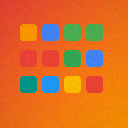
Screen state: on